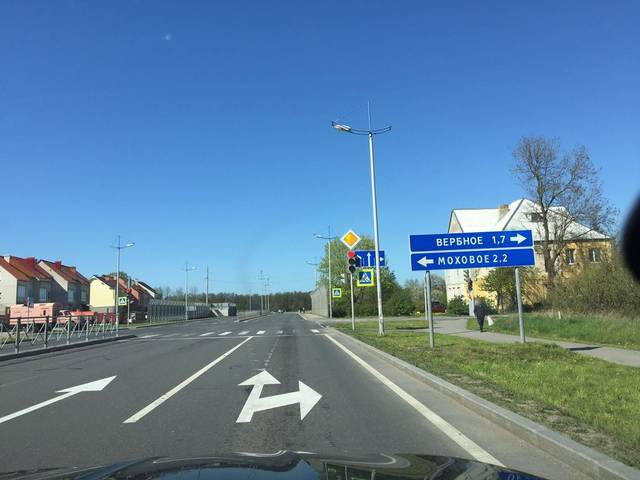
Region: Russia
Coordinates: 54.936, 20.511